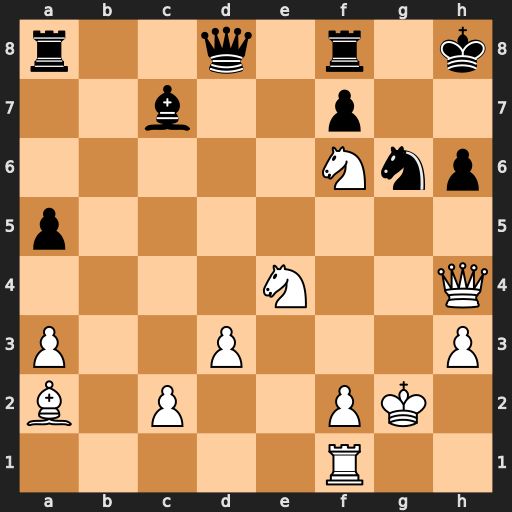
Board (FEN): r2q1r1k/2b2p2/5Nnp/p7/4N2Q/P2P3P/B1P2PK1/5R2
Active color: w
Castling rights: -
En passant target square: -
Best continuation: Qxh6#